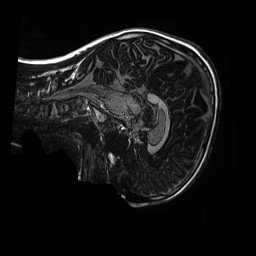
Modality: MP2RAGE
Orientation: sagittal
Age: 12
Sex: male
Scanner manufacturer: siemens
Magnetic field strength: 3 T
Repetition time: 4 s
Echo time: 0.00303 s